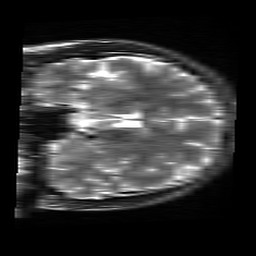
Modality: T2w
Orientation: coronal
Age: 27
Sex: male
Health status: healthy
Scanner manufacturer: siemens
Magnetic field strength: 3 T
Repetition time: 4.01 s
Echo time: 0.116 s